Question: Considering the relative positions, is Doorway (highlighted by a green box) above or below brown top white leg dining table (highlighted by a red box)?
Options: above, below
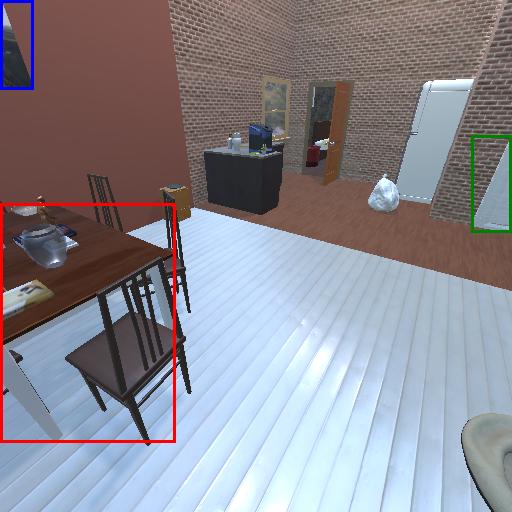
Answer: above